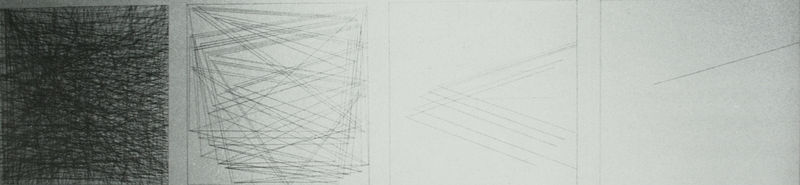
Titel: On four adjacent squares
Künstler: Sol Lewitt
Standort: Köln
Institution: Privatsammlung
Schlagwörter: dunkel, dreieck, grau, hell, schwarz, weiss, zeichnung, muster, spitze, spitzen, rechts, bilder, abstrakt, modern, formen, grafik, linien, striche, vier, links, linie, kohle, schraffur, durcheinander, strich, reihe, bleistift, entwurf, ausstellung, ecken, wandbilder, eck, lineal, dreiecke, geometrie, lewitt, quadrat, installation, parallelen, mehr, winkel, abnahme, sol lewitt, weniger